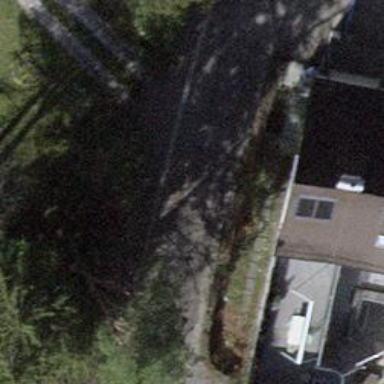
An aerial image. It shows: Residential road with asphalt surface. Sidewalk is present on the left side.